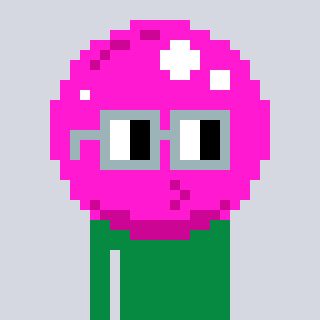
a pixel art character with square dark gray glasses, a bubblegum-shaped head and a green-colored body on a cool background